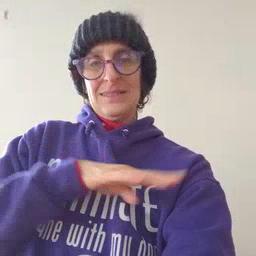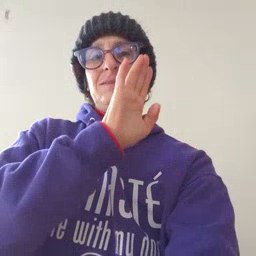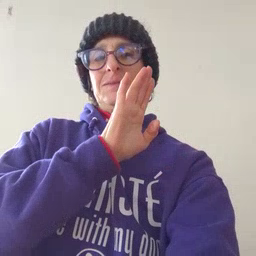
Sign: into